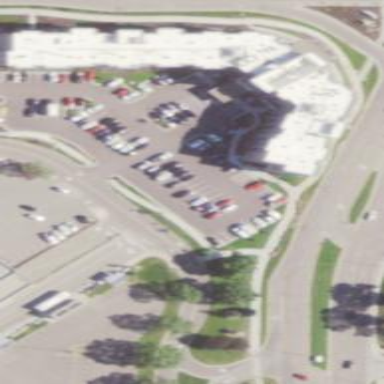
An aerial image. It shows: Hotel building.